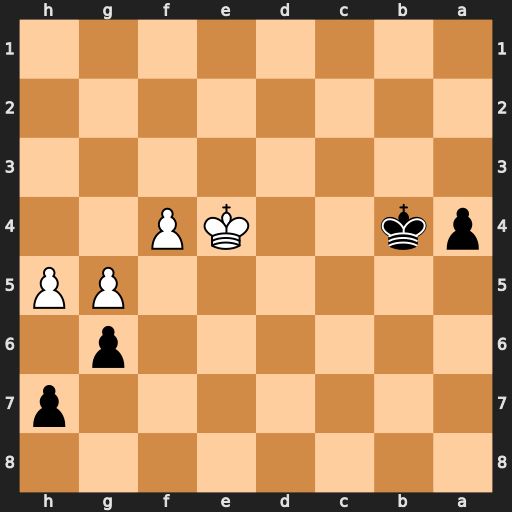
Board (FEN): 8/7p/6p1/6PP/pk2KP2/8/8/8
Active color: b
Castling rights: -
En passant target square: -
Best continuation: a3 hxg6 hxg6